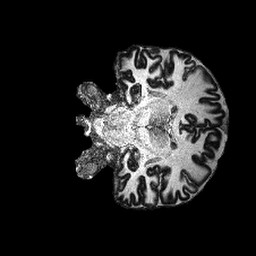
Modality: MP2RAGE
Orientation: coronal